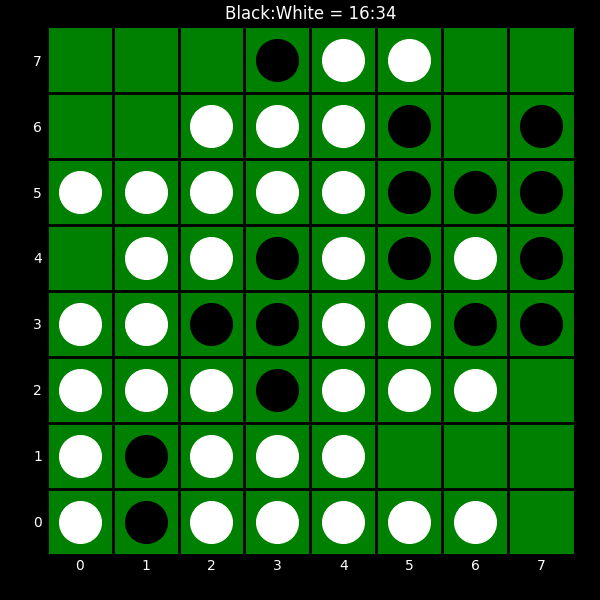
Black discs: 16
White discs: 34